Field crop: maize
Growth stage: 1
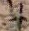
Species: atriplex